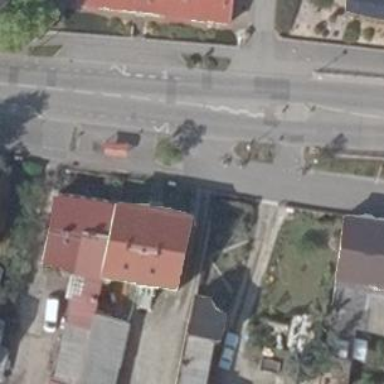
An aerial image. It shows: Residential road.